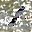
Label: 1